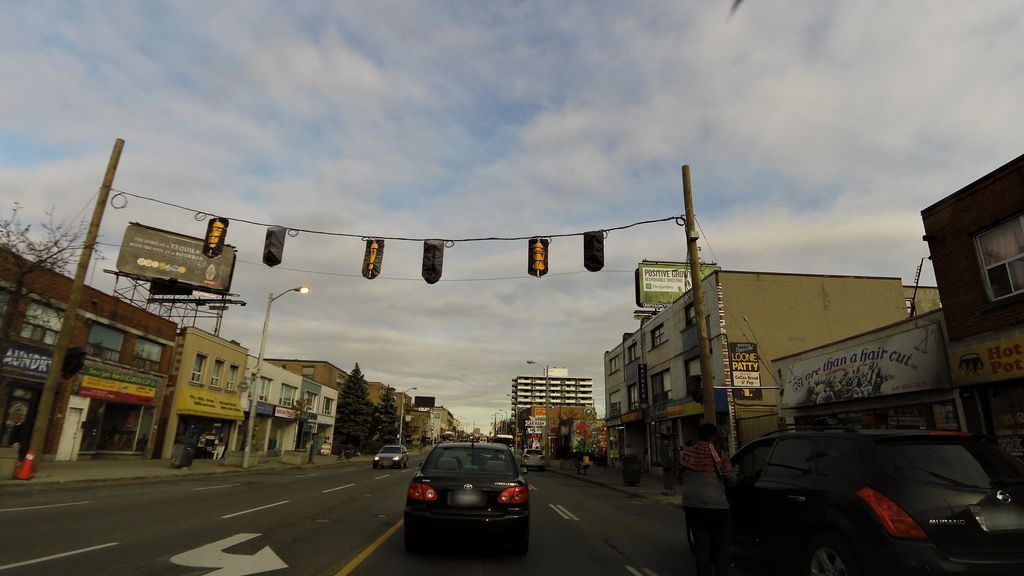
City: toronto